Interaction volume radius: 5 \u00c5
Interaction volume height: 15 \u00c5
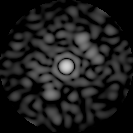
Disorder parameter: 0.7452